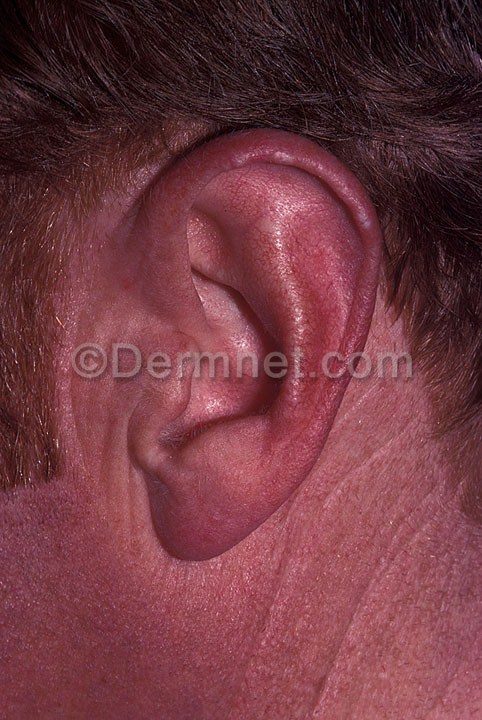
Disease: Light Diseases and Disorders of Pigmentation